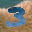
Label: 3